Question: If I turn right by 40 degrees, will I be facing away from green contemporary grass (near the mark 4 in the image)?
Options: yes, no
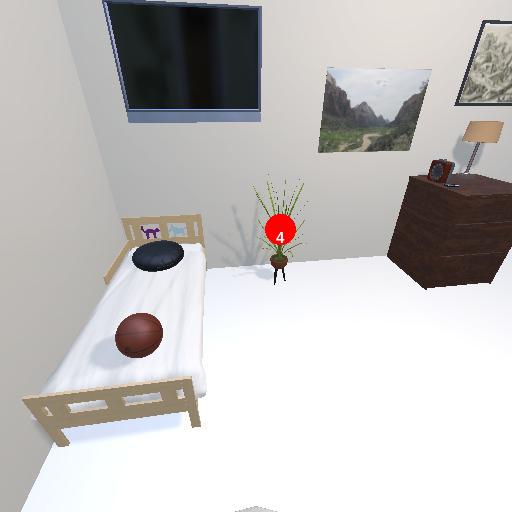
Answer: yes